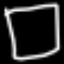
Label: square